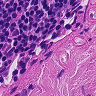
Metastatic tissue present: no